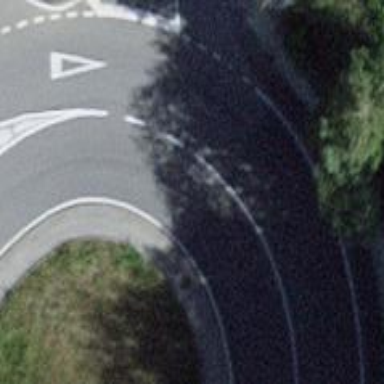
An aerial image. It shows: Uncontrolled zebra crossing on the road.